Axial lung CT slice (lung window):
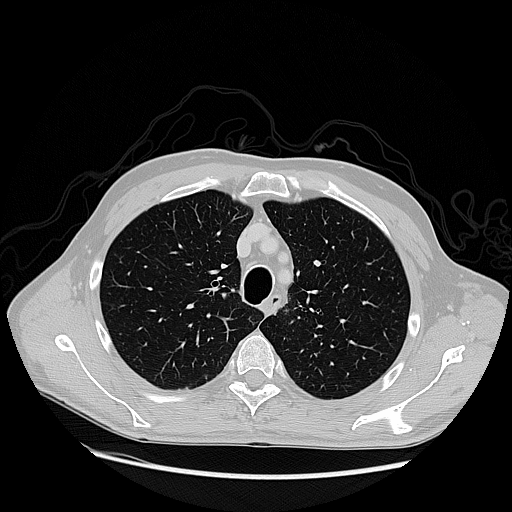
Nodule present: no